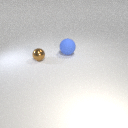
small brown metal sphere to the left of large blue rubber sphere